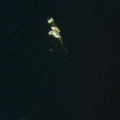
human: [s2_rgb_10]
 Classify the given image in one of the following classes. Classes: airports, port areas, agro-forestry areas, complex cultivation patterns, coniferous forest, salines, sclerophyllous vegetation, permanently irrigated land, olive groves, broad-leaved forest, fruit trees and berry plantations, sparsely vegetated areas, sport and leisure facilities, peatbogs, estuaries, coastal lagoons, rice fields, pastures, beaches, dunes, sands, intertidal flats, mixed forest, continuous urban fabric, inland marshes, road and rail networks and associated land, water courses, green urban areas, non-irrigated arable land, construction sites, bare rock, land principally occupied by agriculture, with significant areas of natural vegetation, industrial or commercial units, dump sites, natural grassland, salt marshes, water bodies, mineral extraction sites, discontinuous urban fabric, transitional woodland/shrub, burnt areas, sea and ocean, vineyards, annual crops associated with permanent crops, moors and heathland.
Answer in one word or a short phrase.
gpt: sea and ocean